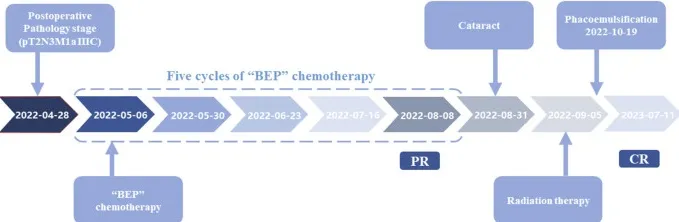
Overview of the whole treatment process.
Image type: chart (chart)